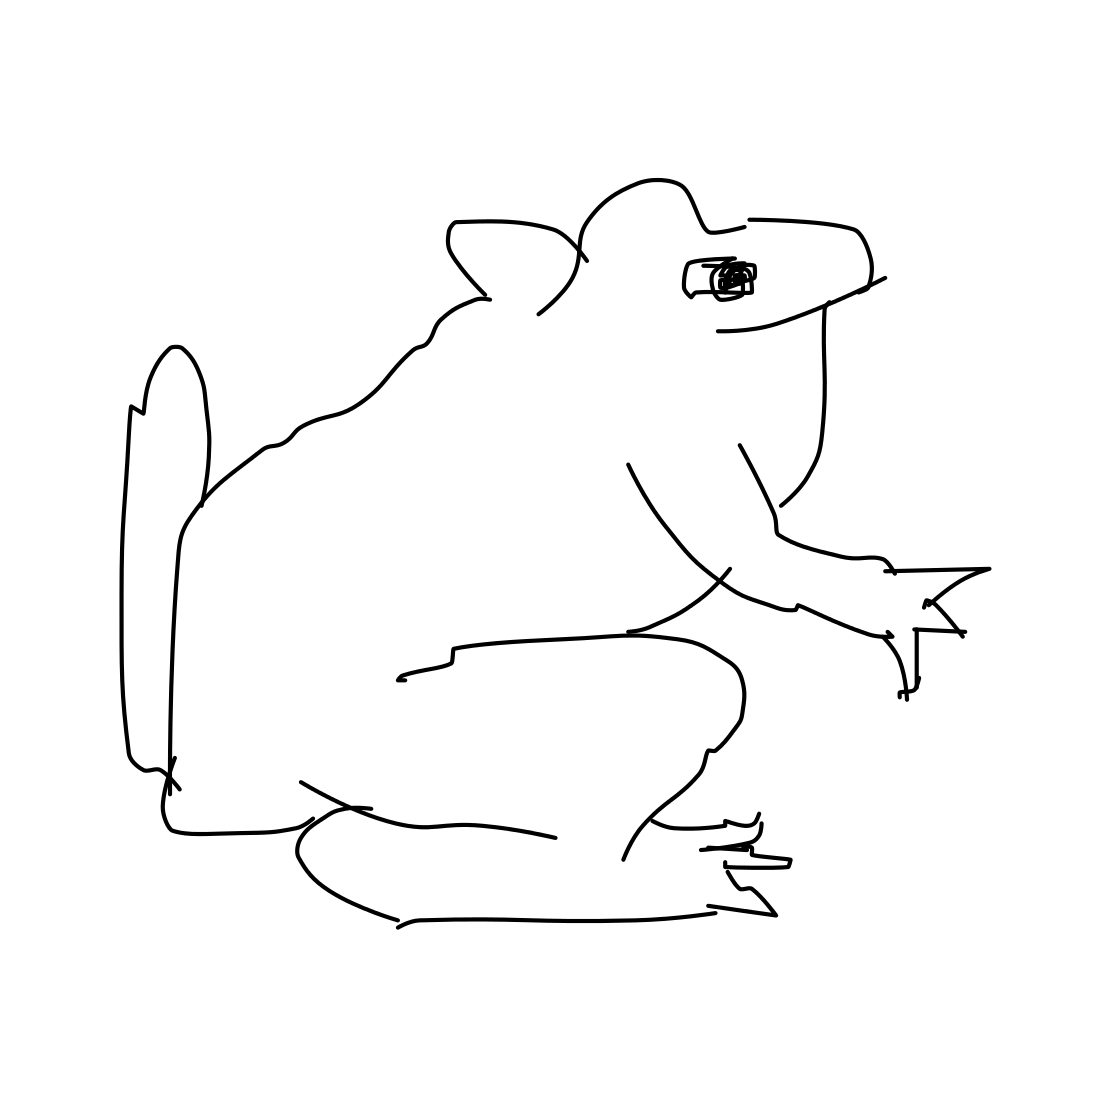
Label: frog